Question: I'm using Air Client with HTML, CSS and Javascript. Trying to scroll the option list using up and down arrow keys. But it seems scrollbar is not scrolling to the top or bottom of the list using up or down key events.I tried following javascript from an <URL>
'''
var SubTypeOptionCount = $("select[name='sub_type']").find("option").length -1;
$("select[name='type']")
.scrollTop($("select[name='type']"\).find("option[value=68]").offset().top);
$("select[name='sub_type']")
.scrollTop($("select[name='sub_type']").find("option[value=" + SubTypeOptionCount + "]").offset().top);
'''
While testing with chrome or FF. I got an error offset is undefined function.
Please find image attached for details

Let me know, what I am missing.
: Added <URL>
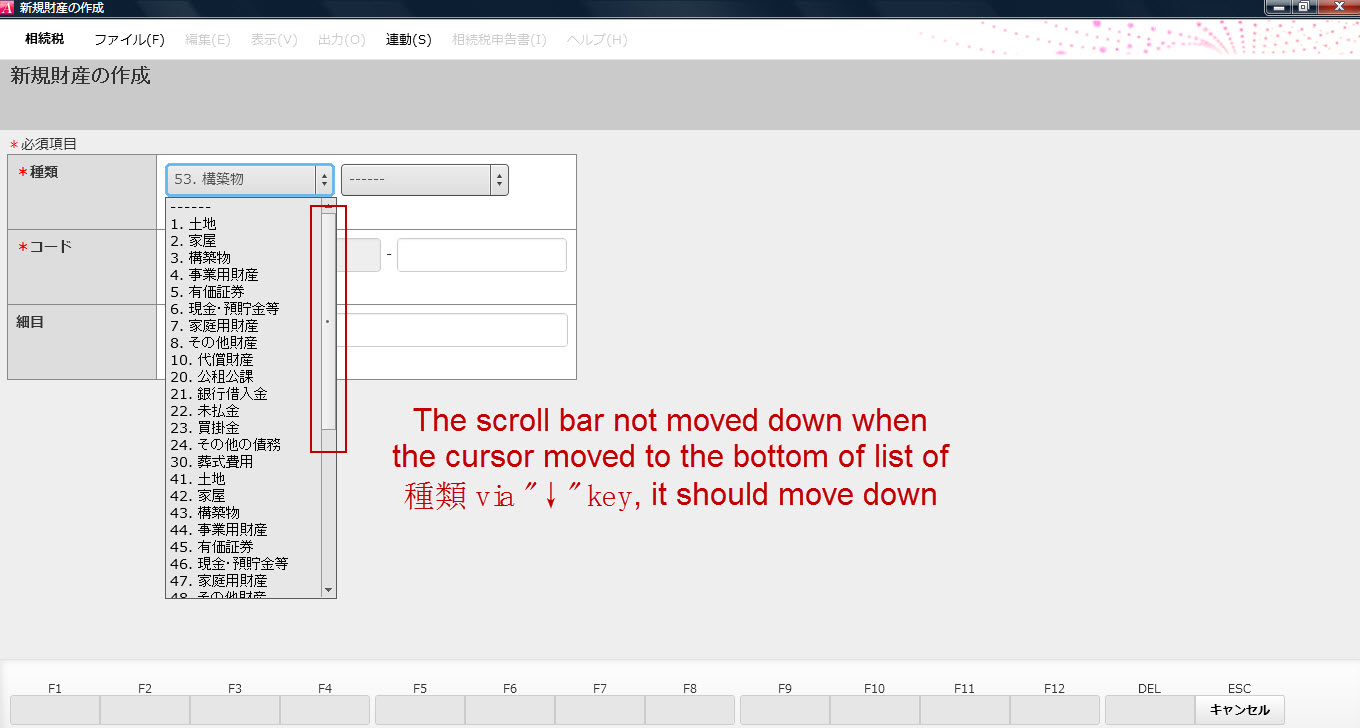
Answer: Air Client would be having some issues with 'offset'. I had same issue with AIR.
Just try out:
'''
$('select').scrollTop(30);
'''
Ignore 'size' of the 'select' from a <URL> :